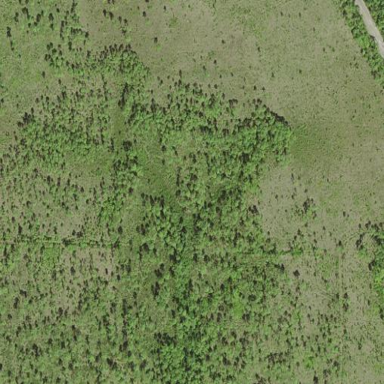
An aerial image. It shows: Patch of scrub vegetation.